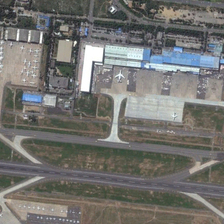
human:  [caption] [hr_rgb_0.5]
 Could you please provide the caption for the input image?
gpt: many planes are in an airport near many green trees .

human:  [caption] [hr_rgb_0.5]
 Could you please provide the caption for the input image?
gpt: many planes are in an airport near many green trees .

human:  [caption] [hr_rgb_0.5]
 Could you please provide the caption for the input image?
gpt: many planes are in an airport near many green trees .

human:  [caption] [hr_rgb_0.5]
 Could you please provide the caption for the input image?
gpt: many planes are in an airport near many green trees .

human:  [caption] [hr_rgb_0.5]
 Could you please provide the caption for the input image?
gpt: many planes are in an airport near many green trees .